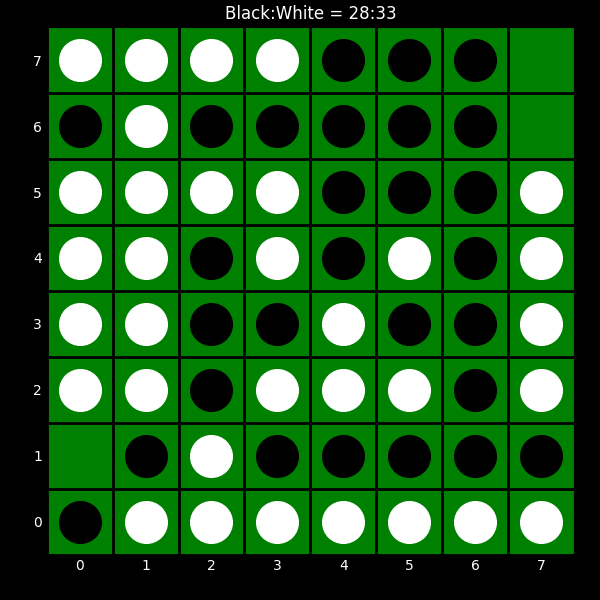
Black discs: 28
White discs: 33